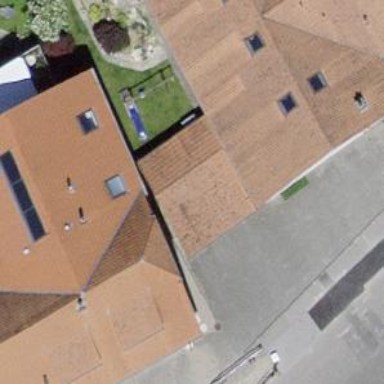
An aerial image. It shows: View of roof of building.